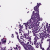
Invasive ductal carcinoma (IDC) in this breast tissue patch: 1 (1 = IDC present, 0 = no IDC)